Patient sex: F
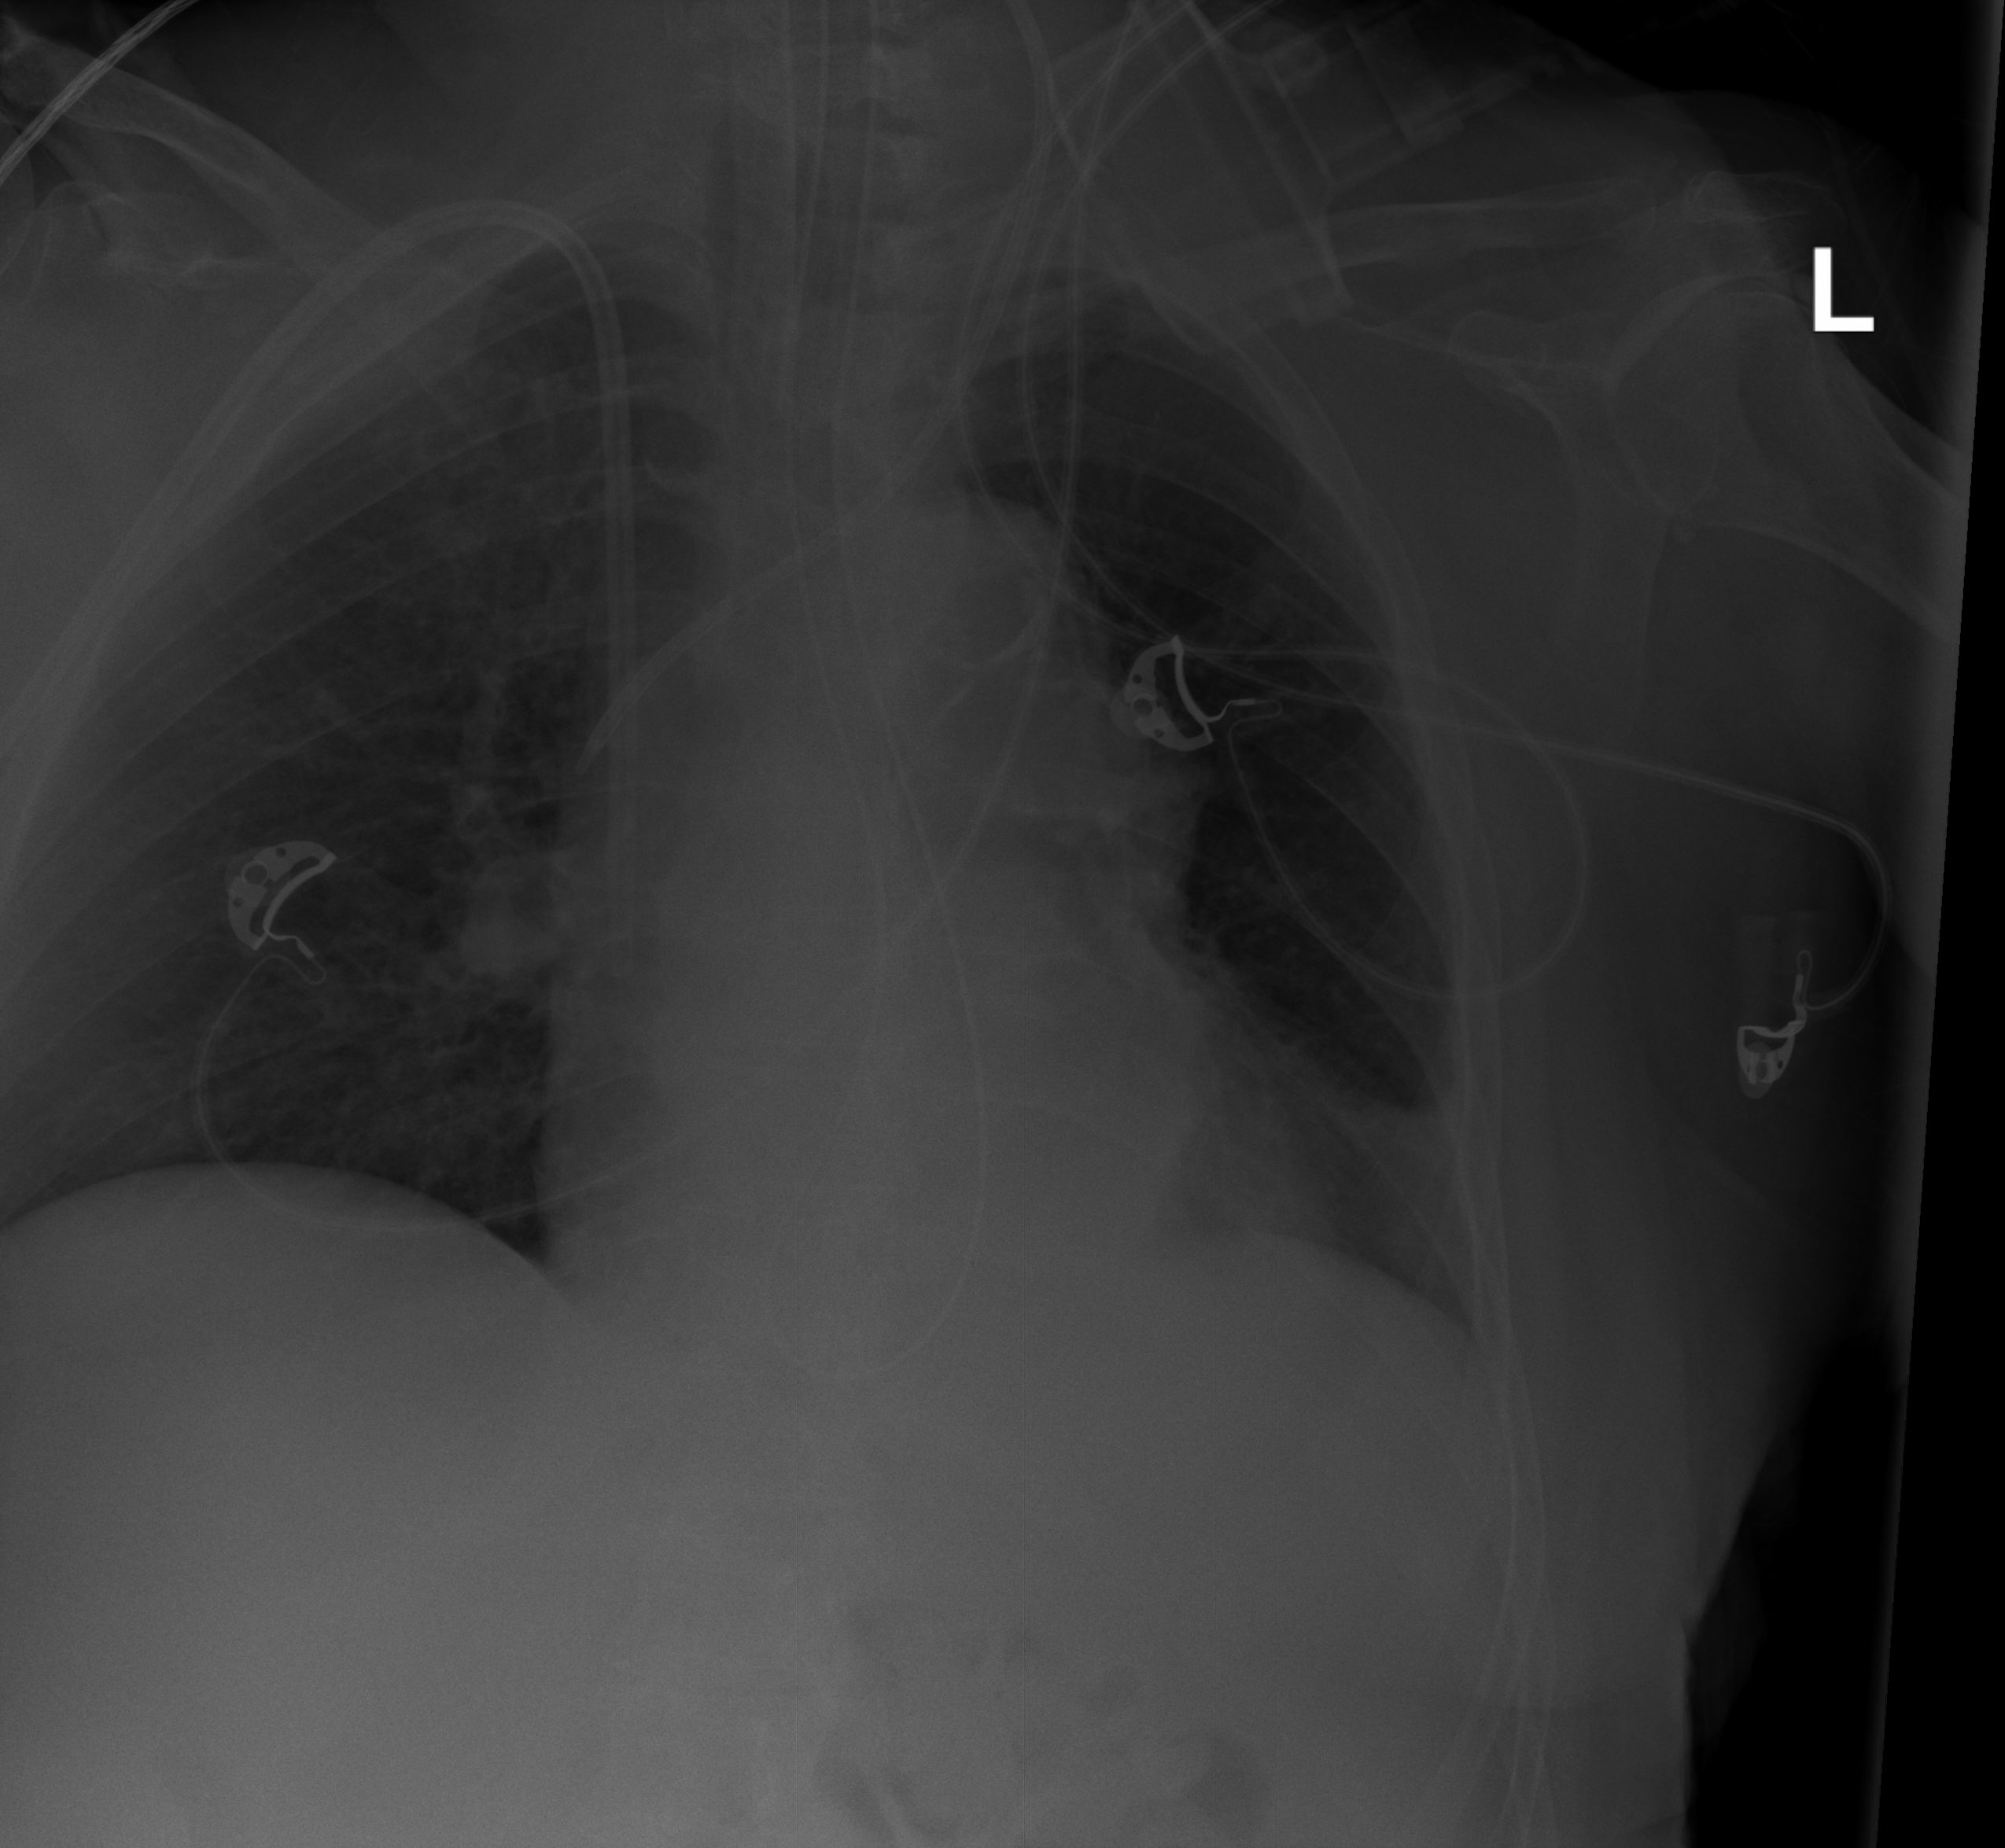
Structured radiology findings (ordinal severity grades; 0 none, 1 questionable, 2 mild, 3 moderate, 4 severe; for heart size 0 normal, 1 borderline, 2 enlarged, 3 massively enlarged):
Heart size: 1
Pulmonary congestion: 2
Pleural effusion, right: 0
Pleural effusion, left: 1
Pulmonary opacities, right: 0
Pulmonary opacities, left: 0
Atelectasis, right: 0
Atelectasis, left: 0